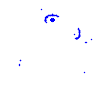
Particle: electron